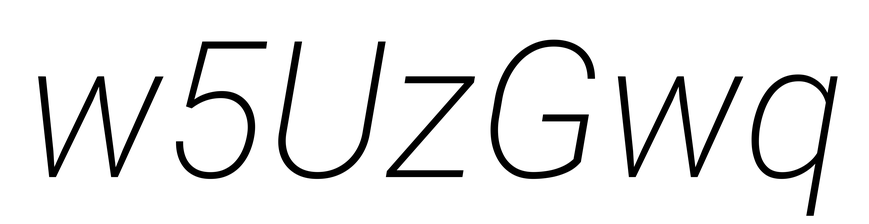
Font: Roboto-Italic_ExtraLight_Italic